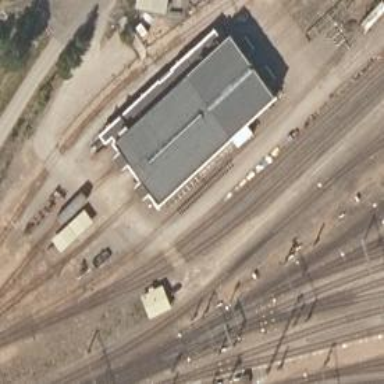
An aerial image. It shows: Railway yard used for servicing trains.